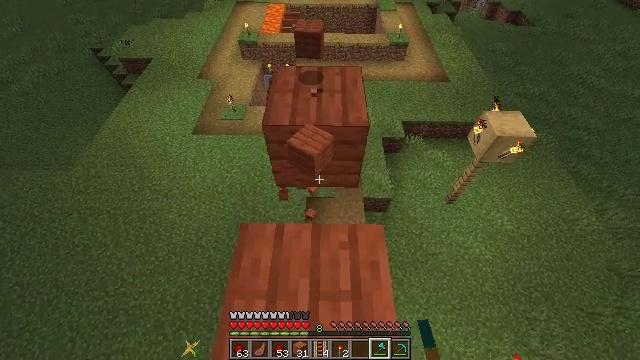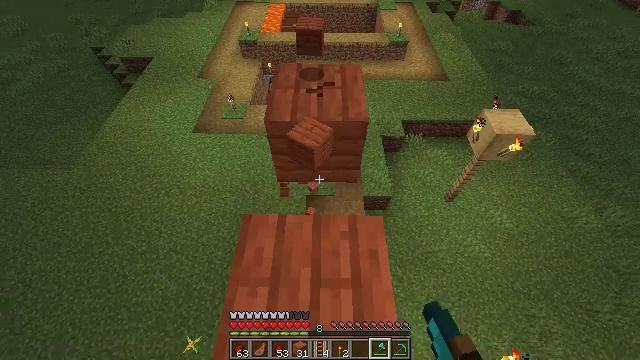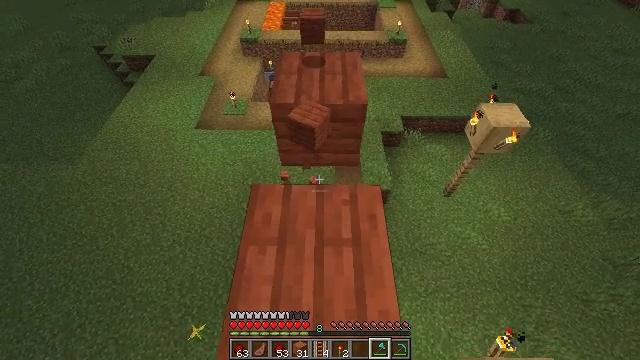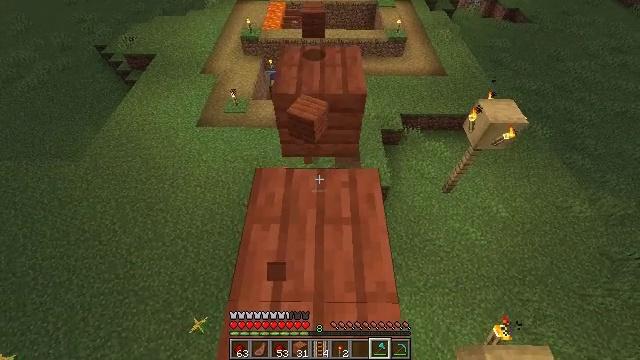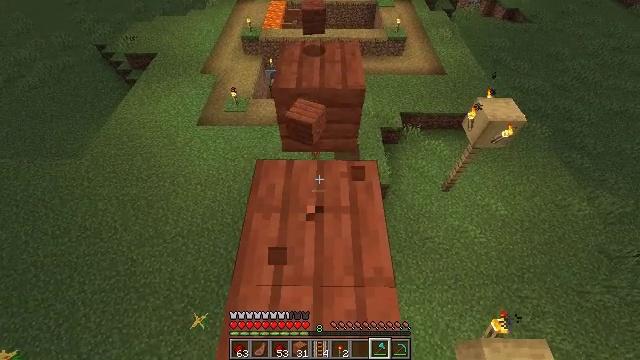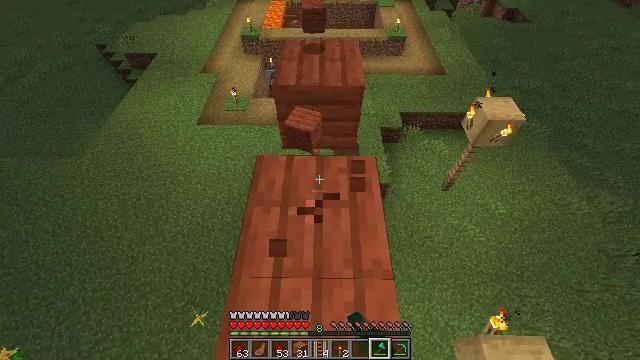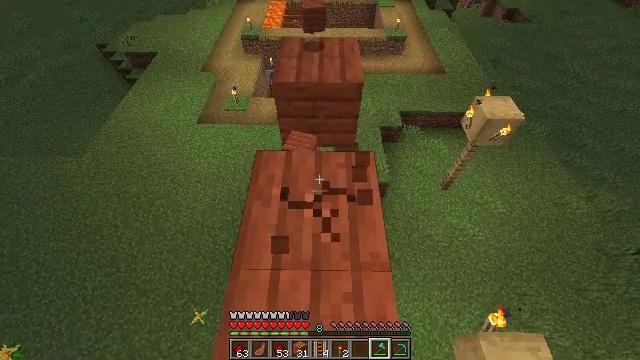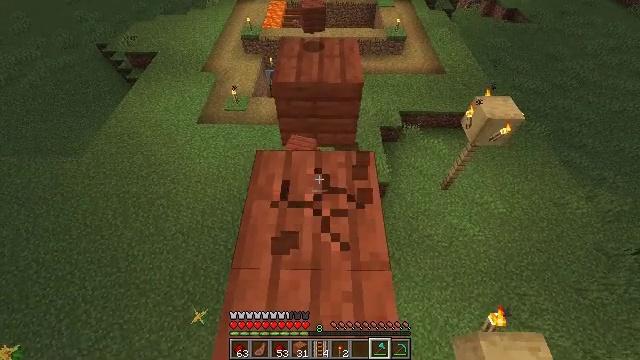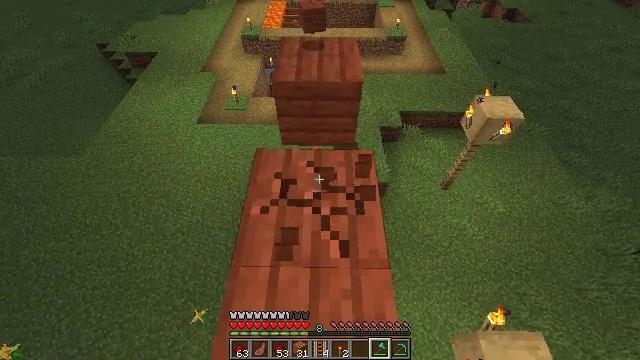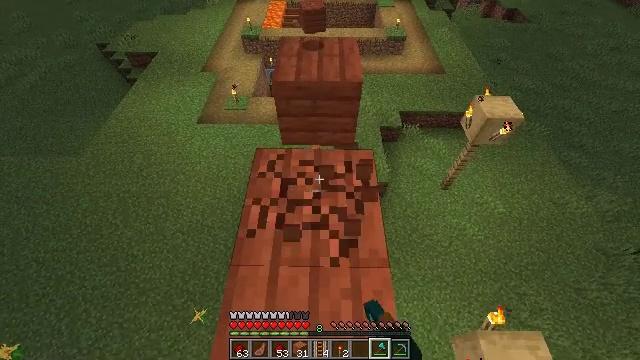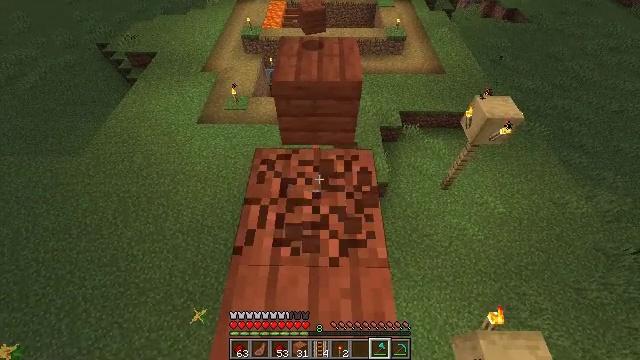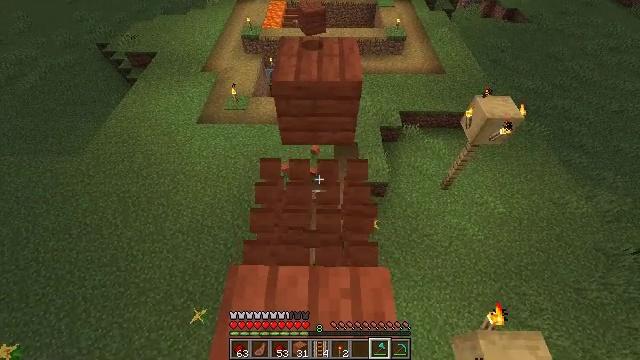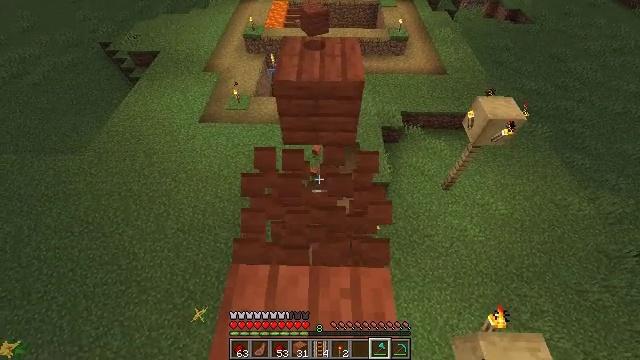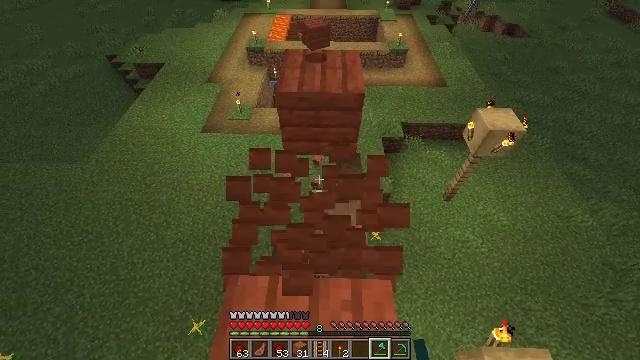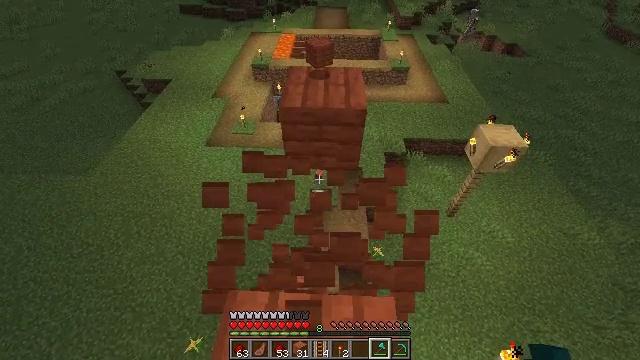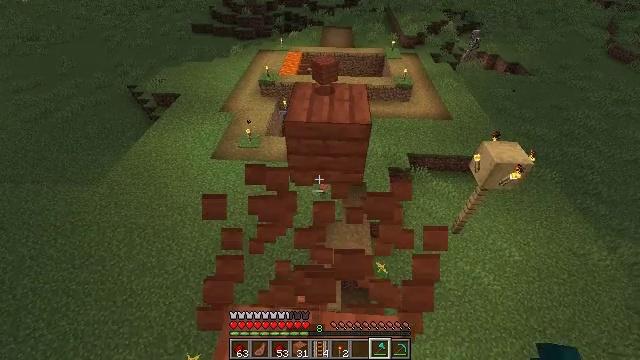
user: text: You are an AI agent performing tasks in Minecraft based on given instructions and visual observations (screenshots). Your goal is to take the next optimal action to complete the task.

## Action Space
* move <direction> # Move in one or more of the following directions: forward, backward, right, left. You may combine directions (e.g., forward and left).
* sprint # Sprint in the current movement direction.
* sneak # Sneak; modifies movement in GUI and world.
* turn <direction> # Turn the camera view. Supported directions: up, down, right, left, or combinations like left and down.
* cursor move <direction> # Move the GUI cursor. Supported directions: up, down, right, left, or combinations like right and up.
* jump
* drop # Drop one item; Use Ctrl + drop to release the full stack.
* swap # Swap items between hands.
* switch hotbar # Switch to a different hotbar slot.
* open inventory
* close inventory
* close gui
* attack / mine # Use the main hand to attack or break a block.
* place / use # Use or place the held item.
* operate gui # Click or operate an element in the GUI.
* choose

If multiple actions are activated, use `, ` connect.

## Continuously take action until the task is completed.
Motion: motion action
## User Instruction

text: Remove acacia planks from a building.
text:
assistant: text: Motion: move back, attack / mine
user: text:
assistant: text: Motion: move back, attack / mine
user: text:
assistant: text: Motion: attack / mine
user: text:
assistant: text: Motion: attack / mine
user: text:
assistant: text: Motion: attack / mine
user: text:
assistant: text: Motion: attack / mine
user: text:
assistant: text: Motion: attack / mine
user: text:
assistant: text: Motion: attack / mine
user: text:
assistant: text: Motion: attack / mine
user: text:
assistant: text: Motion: attack / mine
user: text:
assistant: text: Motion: attack / mine
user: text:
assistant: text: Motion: attack / mine
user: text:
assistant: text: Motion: turn up, attack / mine
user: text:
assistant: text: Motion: turn up, attack / mine
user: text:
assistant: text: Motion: turn left and up, attack / mine
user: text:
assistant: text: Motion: attack / mine
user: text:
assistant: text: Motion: move forward, attack / mine
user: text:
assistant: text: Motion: move forward, attack / mine
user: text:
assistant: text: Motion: move forward, attack / mine
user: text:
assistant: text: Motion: attack / mine
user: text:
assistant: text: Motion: attack / mine
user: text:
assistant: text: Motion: attack / mine
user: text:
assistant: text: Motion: attack / mine
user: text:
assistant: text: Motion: attack / mine
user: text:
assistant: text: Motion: attack / mine
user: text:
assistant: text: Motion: attack / mine
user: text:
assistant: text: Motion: attack / mine
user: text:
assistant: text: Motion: attack / mine
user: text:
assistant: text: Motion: attack / mine
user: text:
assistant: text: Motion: attack / mine